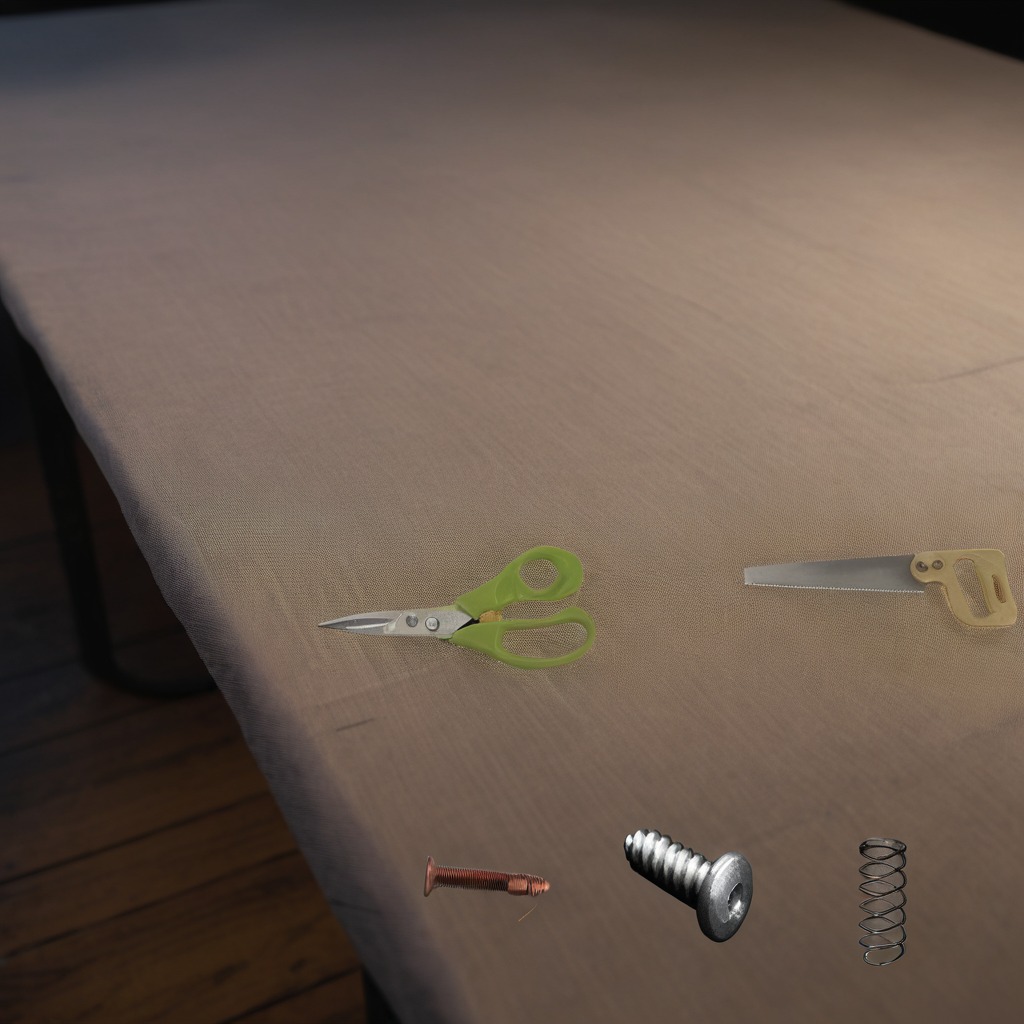
A metal machine screw, an iron nail, a coiled metal spring, a handheld metal saw, and a pair of scissors are lying on a wooden table inside a workshop at night.